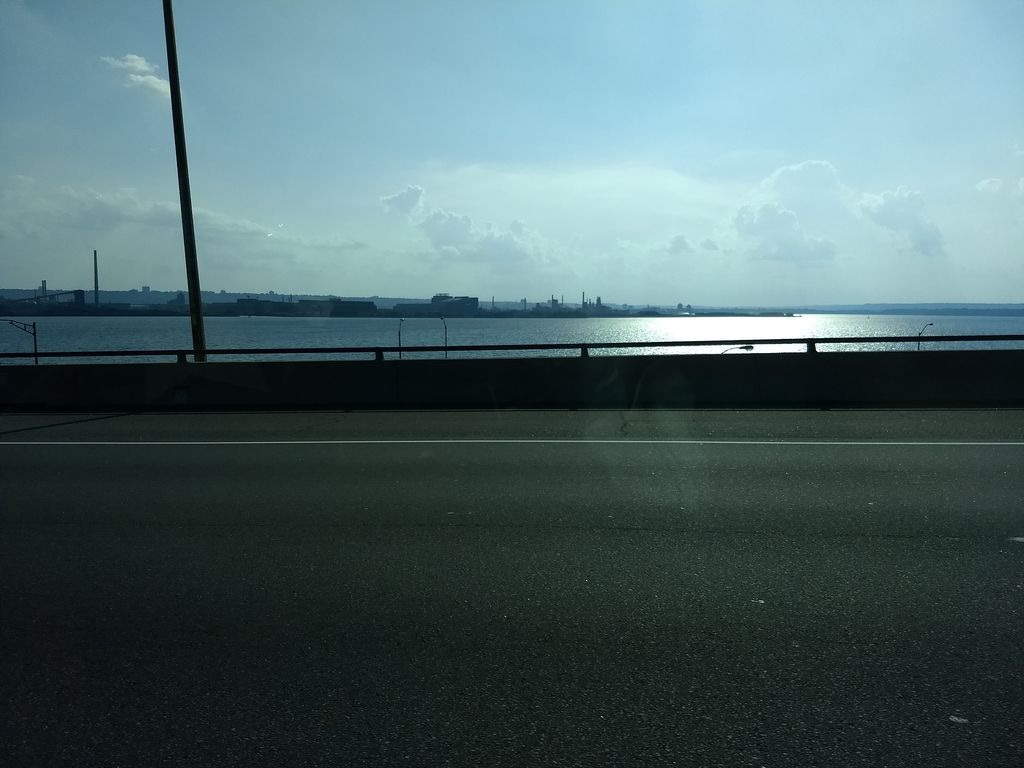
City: hamilton